Field crop: maize
Growth stage: 1
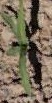
Species: maize